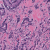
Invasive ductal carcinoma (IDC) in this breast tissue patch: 1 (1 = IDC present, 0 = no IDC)